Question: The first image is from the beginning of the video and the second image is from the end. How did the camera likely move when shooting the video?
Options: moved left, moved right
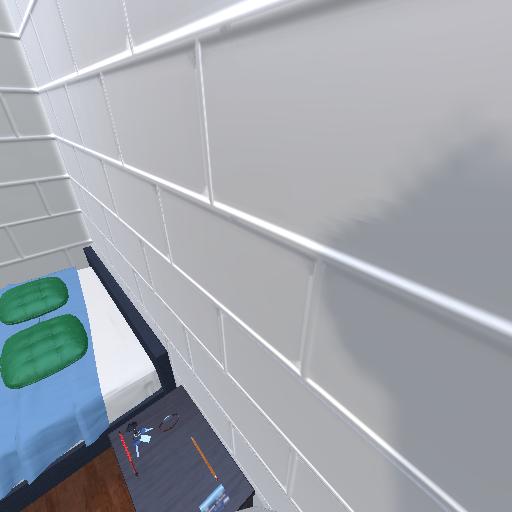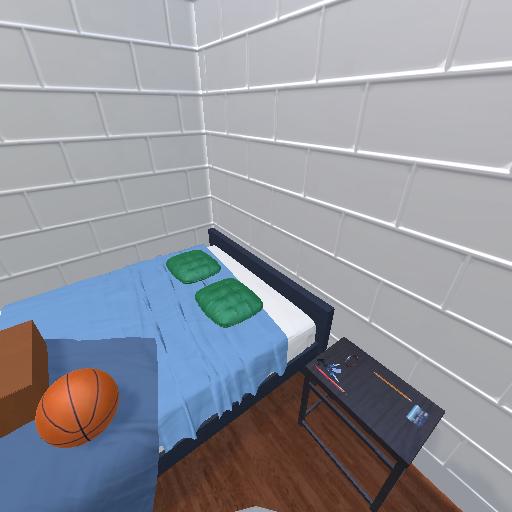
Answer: moved left